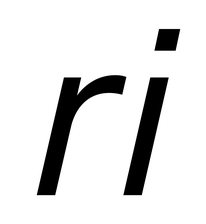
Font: InstrumentSans-Italic_Italic